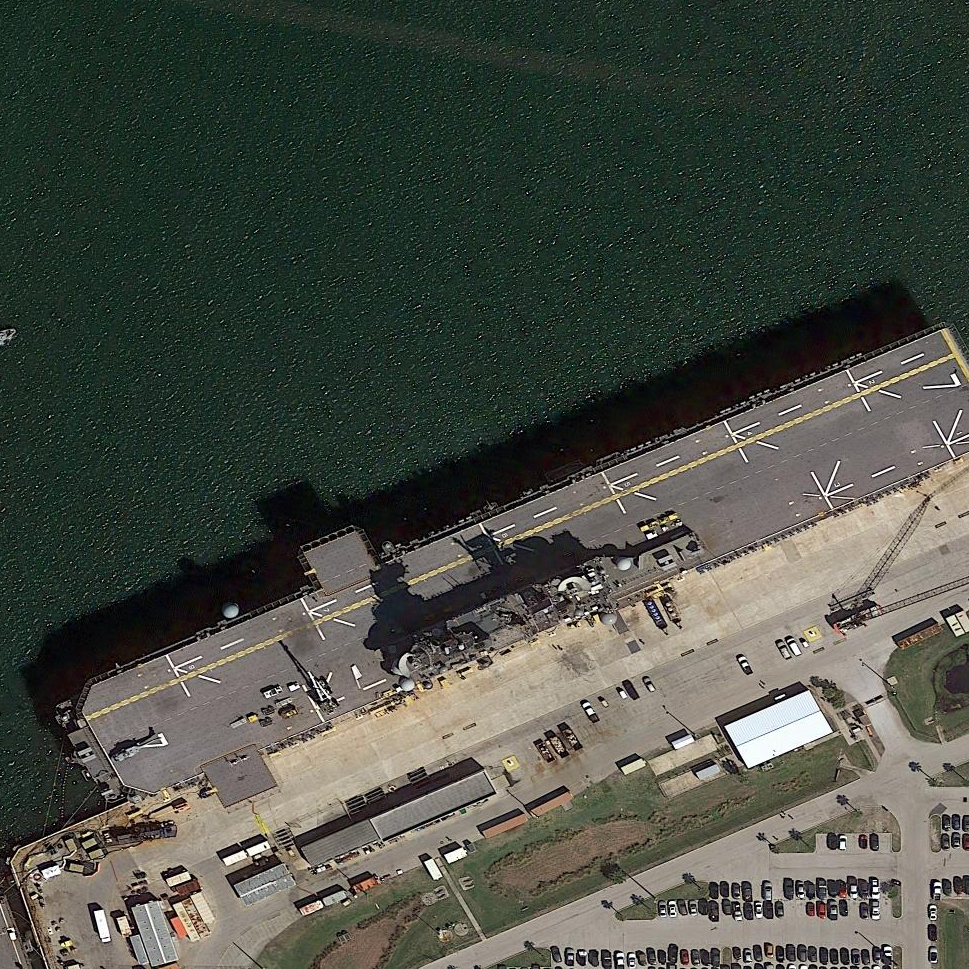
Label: assault